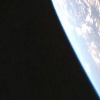
Label: space